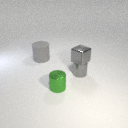
small gray metal cylinder in front of large gray rubber cylinder